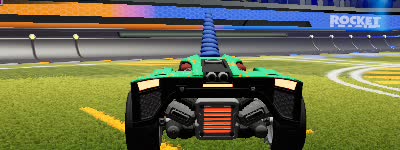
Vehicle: breakout